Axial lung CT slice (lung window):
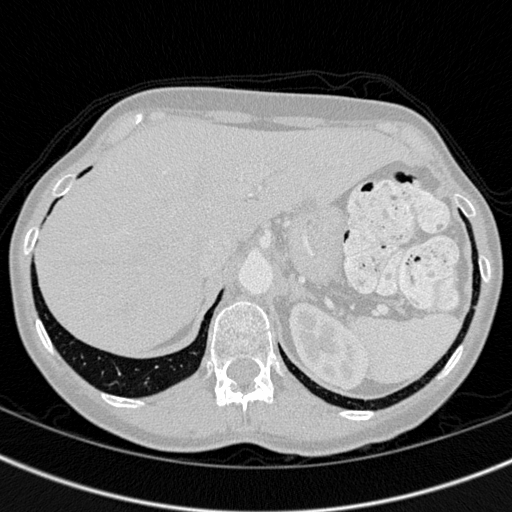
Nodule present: no